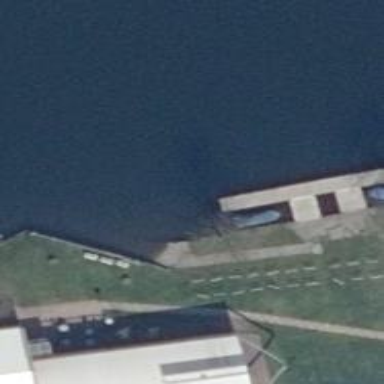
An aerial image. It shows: Man-made pier.